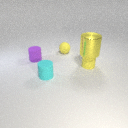
small purple rubber cylinder to the left of small yellow rubber sphere